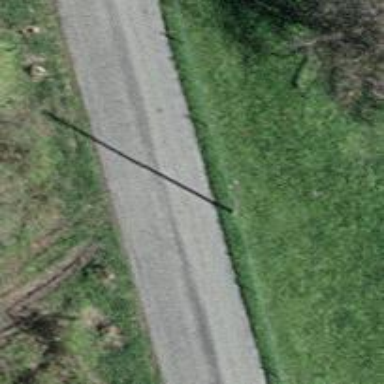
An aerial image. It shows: Power pole.